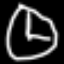
Label: clock